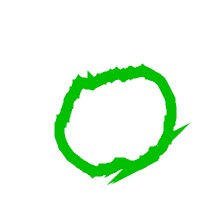
Shape: circle